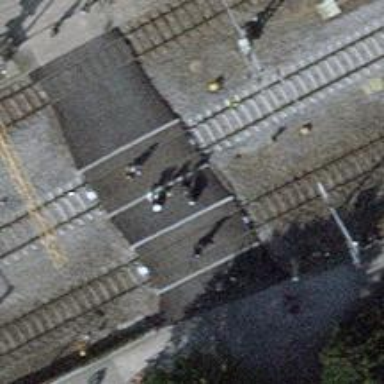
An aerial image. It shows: Level crossing at the railway with full barrier.